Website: macys
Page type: gifting
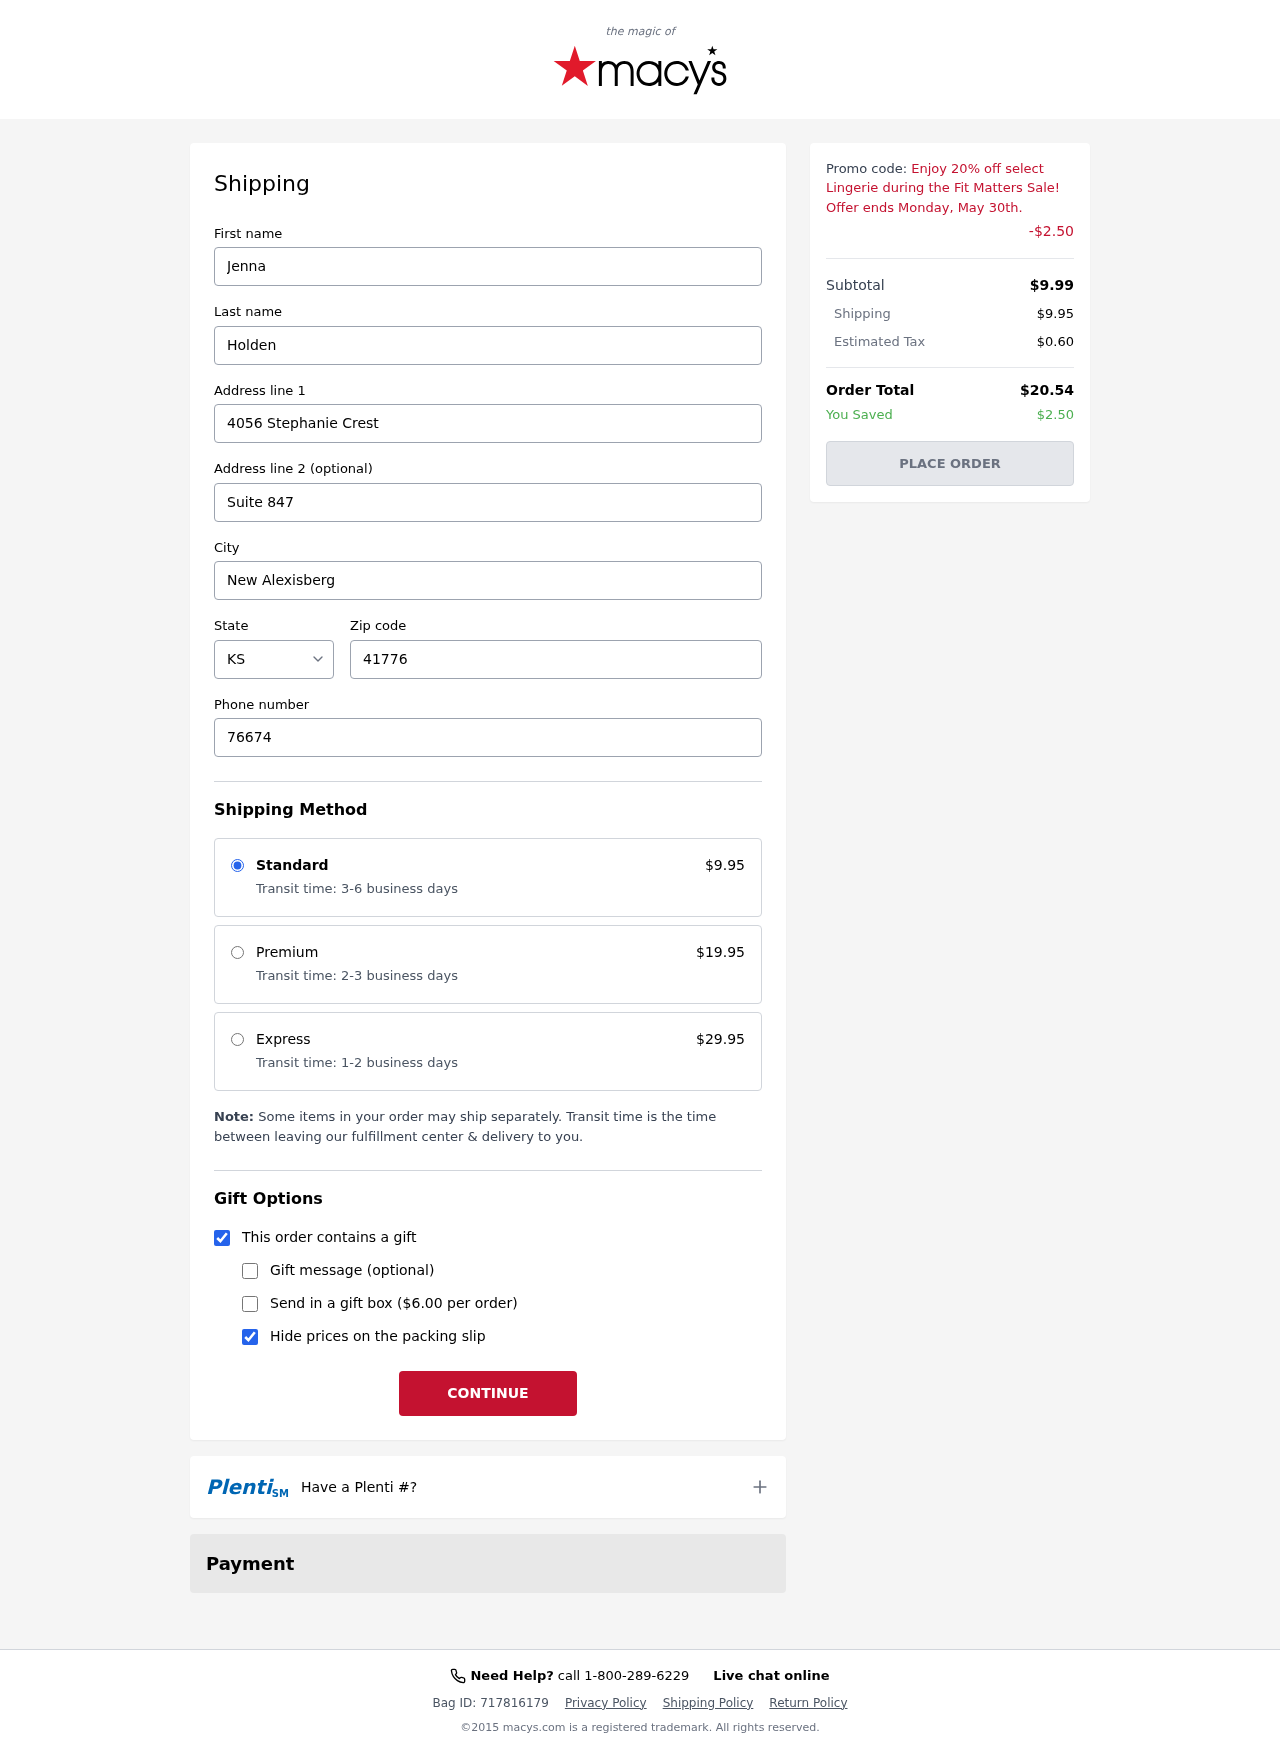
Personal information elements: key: PII_CITY
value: New Alexisberg
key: PII_FIRSTNAME
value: Jenna
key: PII_LASTNAME
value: Holden
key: PII_PHONE
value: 7667456104
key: PII_POSTCODE
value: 41776
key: PII_STATE_ABBR
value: KS
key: PII_STREET
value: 4056 Stephanie Crest
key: PII_STREET2
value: Suite 847
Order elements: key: ORDER_SHIPPING_COST
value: $9.95
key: ORDER_DISCOUNT
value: -$2.50
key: ORDER_SUBTOTAL
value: $9.99
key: ORDER_TAX
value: $0.60
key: ORDER_TOTAL
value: $20.54
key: ORDER_SAVINGS
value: $2.50